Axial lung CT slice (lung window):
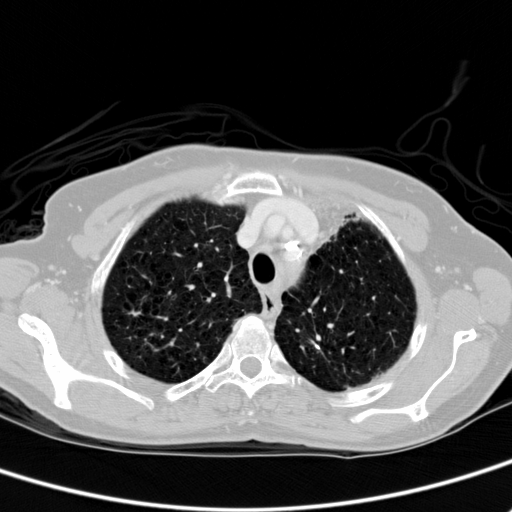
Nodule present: no